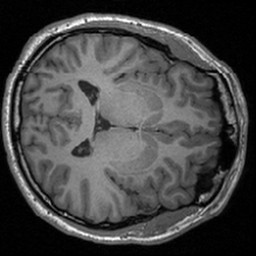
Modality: T1w
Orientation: axial
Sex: male
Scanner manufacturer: siemens
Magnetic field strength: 3 T
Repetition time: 1.9 s
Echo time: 0.00226 s